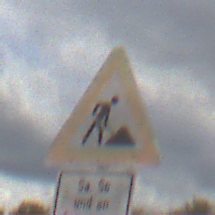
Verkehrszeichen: Arbeitsstelle
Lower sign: ZeitangabenMitBeschraenkungAufWochentage9
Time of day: MorningAfternoon
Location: Outdoor (Suburban)
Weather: PartlyCloudy
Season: NotSpecified
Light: Natural